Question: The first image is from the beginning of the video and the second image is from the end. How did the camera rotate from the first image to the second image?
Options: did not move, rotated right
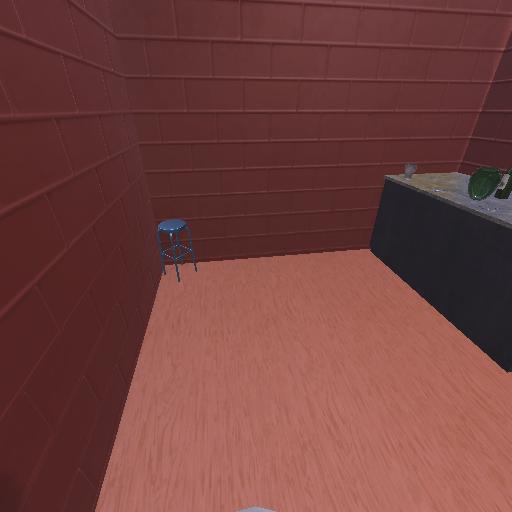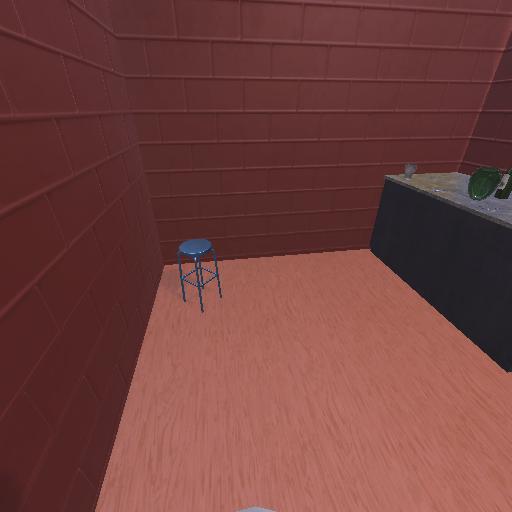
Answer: did not move